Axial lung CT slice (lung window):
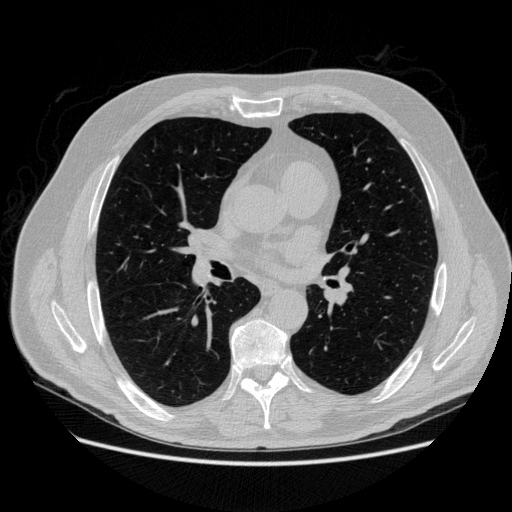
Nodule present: yes
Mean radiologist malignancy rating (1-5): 3.333